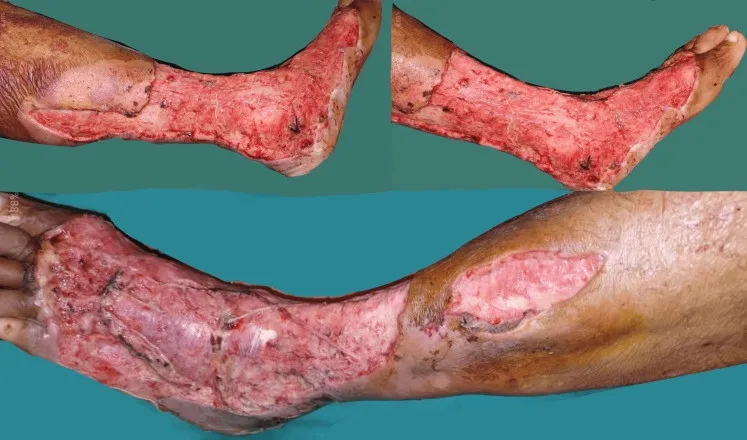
Clinical image showing the status of the left lower limb after the first debridement.
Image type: radiology (ct)